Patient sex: F
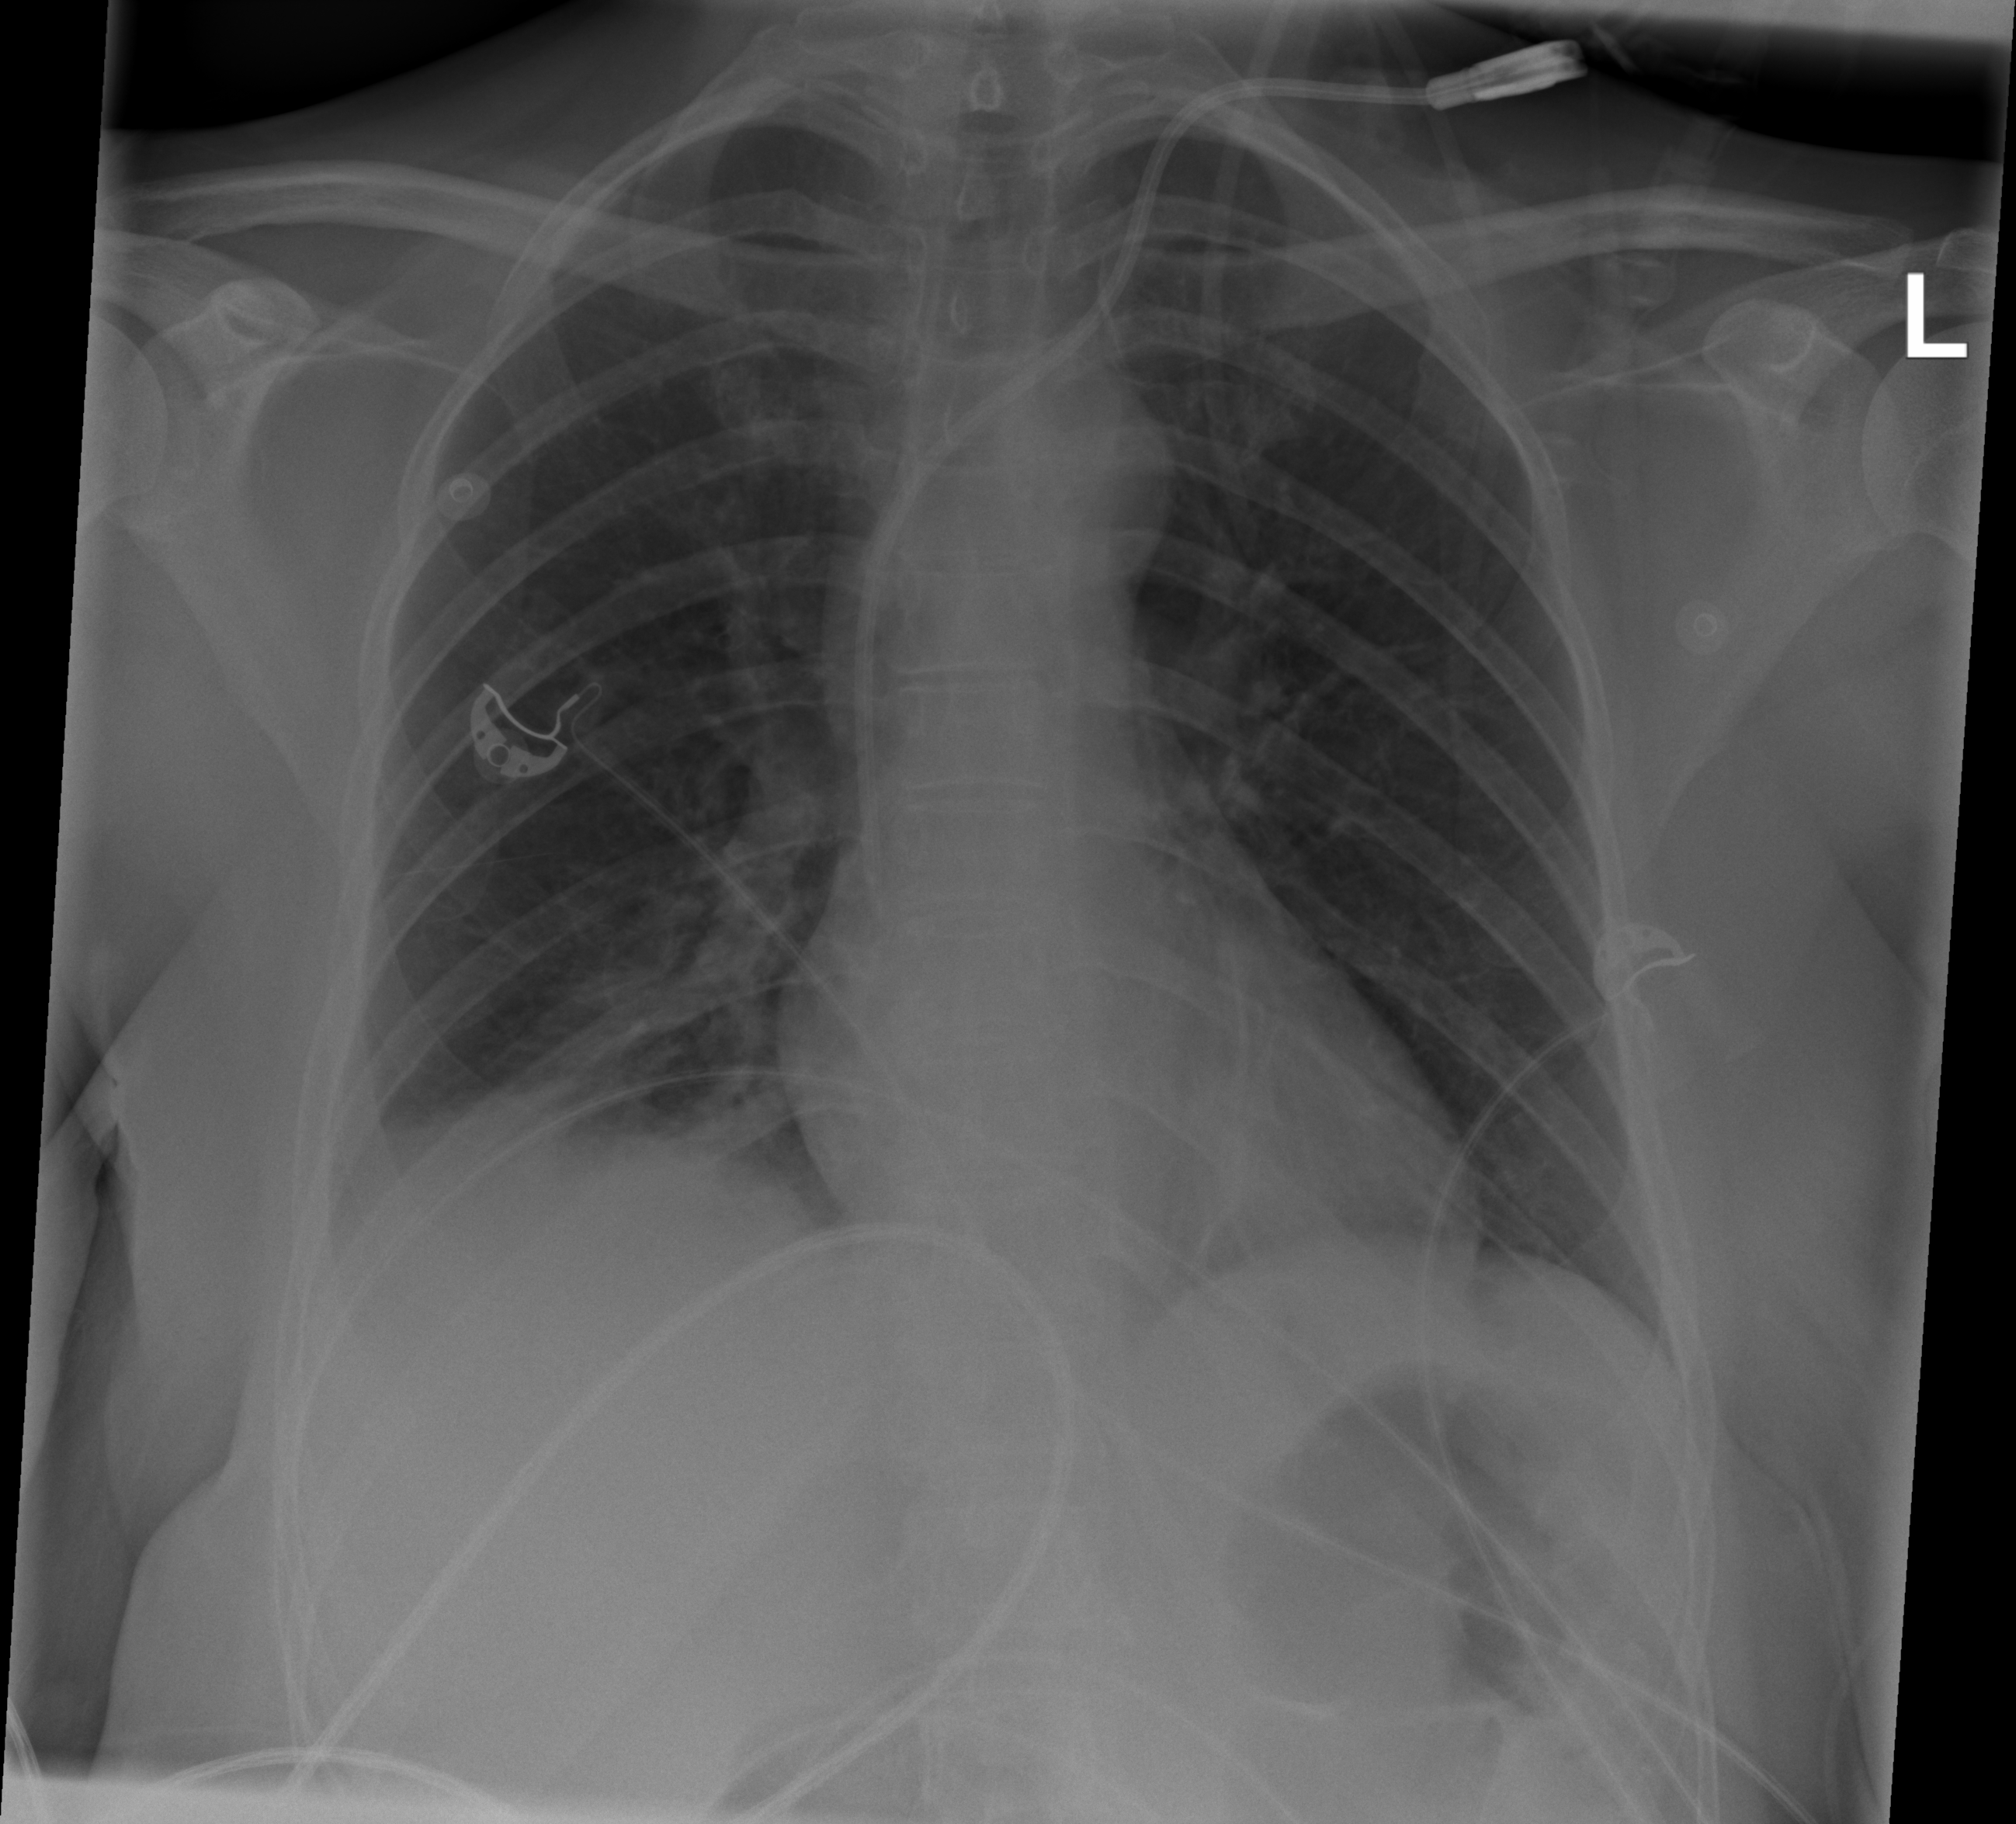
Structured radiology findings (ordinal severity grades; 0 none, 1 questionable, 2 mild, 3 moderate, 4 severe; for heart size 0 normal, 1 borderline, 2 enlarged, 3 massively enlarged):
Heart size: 0
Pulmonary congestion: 0
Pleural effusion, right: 1
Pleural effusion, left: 0
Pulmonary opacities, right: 0
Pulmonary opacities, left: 0
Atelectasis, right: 2
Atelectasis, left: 0